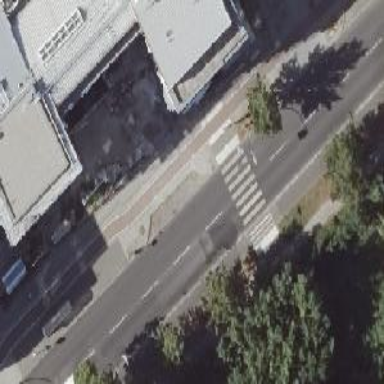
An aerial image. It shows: Marked zebra crossing on the road. The crossing is indicated by zebra markings.